Field crop: maize
Growth stage: 1
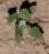
Species: chenopodium